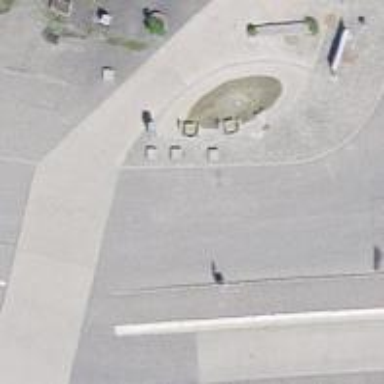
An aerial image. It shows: Public transport stop position.